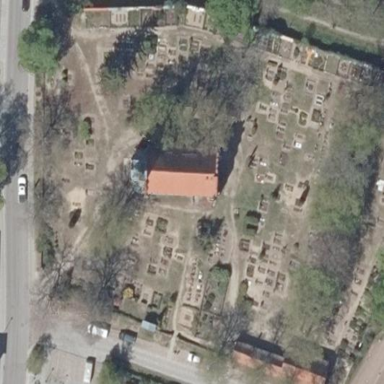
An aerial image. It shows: Cemetery or graveyard.